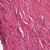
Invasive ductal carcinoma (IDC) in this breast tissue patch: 0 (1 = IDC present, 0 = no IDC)